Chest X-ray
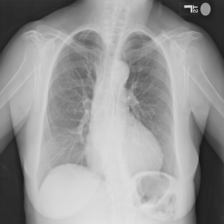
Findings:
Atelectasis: negative
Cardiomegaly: negative
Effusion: negative
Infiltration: negative
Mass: negative
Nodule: negative
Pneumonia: negative
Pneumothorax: negative
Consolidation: negative
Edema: negative
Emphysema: negative
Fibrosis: negative
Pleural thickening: negative
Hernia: negative